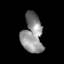
Tissue: skin
Cell type: Epithelial cells
Senescence score: 0.2545
Nuclear area (px): 781
Mean DAPI intensity: 140.818